Question: I have accidentally merged the wrong branch into master, and pushed to origin.
The problem is, that i have resetted the masterbranch to the last before commit-hash with 'git reset --hard xxx' and also the origin with 'git push origin master --force' but now the merge-commit is always there.
The better solution is to use 'git revert -m 1 <merge-commit>', but I have not :/
Now, from this state, how can i undo the merge an clear the history?
Maybe, merge again and revert!?

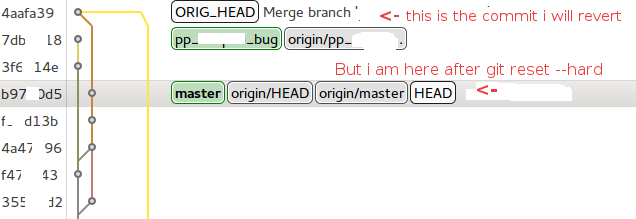
Answer: you are doing
'''
git log --oneline
'''
see the commits before the merge
then just reverting to that commit before merging WITHOUT any reseting!!! After push again to origin as a new commit.
Reverting means that your next snapshot would be equally the same as the one before merging, but your mistaken merge-commit will be saved in overall commits history - which is better to leave there. Avoid git reset hard as much as possible.